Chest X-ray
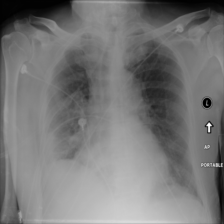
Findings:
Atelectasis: positive
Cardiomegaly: negative
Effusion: negative
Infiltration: negative
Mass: negative
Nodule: negative
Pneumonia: negative
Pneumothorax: negative
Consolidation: negative
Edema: negative
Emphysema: negative
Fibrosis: negative
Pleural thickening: negative
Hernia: negative